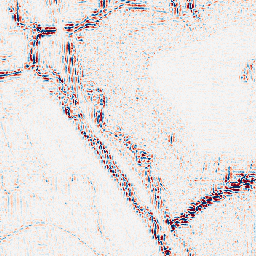
Category: wavelet
Decomposition family: wavelet_reverse_biorthogonal
Decomposition parameters: wavelet: rbio2.4
level: 2
Upsampling method: fft_zeropad
Upsampling parameters: scale: 2
Upsampling scale: 2